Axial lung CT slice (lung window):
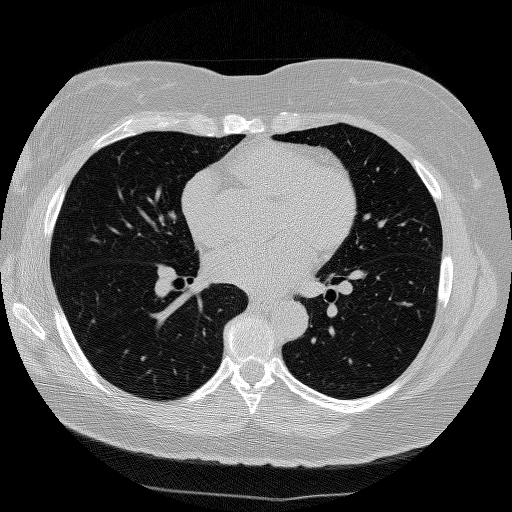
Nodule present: no